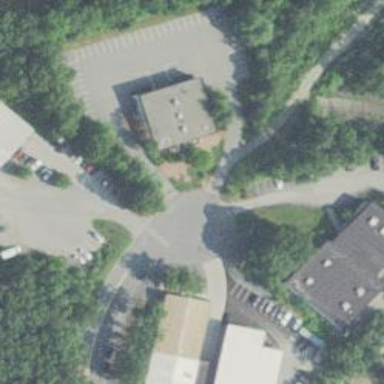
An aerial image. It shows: Turning circle on the road.